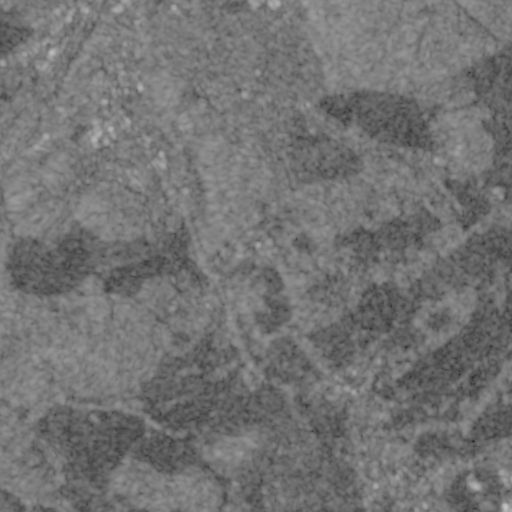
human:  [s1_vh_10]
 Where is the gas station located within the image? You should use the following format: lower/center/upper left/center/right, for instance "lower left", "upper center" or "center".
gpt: The gas station is located in the upper left of the image.
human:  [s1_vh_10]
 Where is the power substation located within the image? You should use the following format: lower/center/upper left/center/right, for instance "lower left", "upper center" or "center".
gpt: The power substation is located in the lower right of the image.
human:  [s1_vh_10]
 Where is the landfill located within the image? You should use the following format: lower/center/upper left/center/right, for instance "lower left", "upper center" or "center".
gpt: There is no landfill in the image.

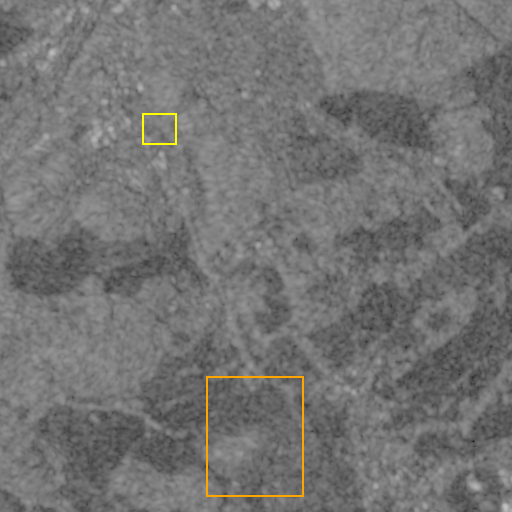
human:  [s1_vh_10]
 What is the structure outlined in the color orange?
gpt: The structure outlined in orange is a crop field.
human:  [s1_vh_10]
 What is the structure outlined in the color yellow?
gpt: The structure outlined in yellow is a park.
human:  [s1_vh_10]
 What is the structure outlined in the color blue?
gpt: There is no blue outline.